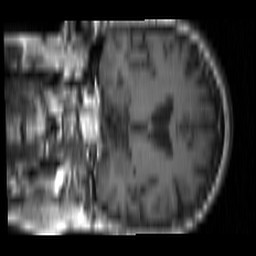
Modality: T1w
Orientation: coronal
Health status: ill
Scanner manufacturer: siemens
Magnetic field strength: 1.5 T
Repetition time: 0.4 s
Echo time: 0.014 s